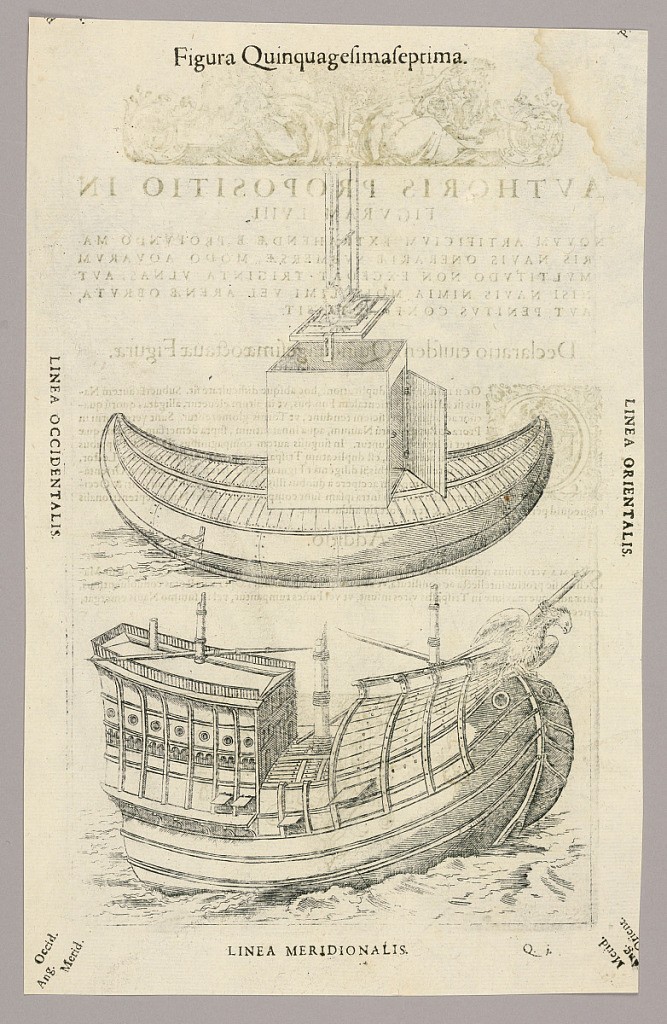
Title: Plate LVII from Theatrum instrumentorum et machinarum
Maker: Julio Paschale
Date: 1582
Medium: Woodcut on paper
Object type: Print
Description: Two covered ships; one run by a water wheel, above, resembles a kayak with a box on it. Below, a boat with many covered decks; an eagle on the prow, right. Description in Latin on verso of 1949-152-254.